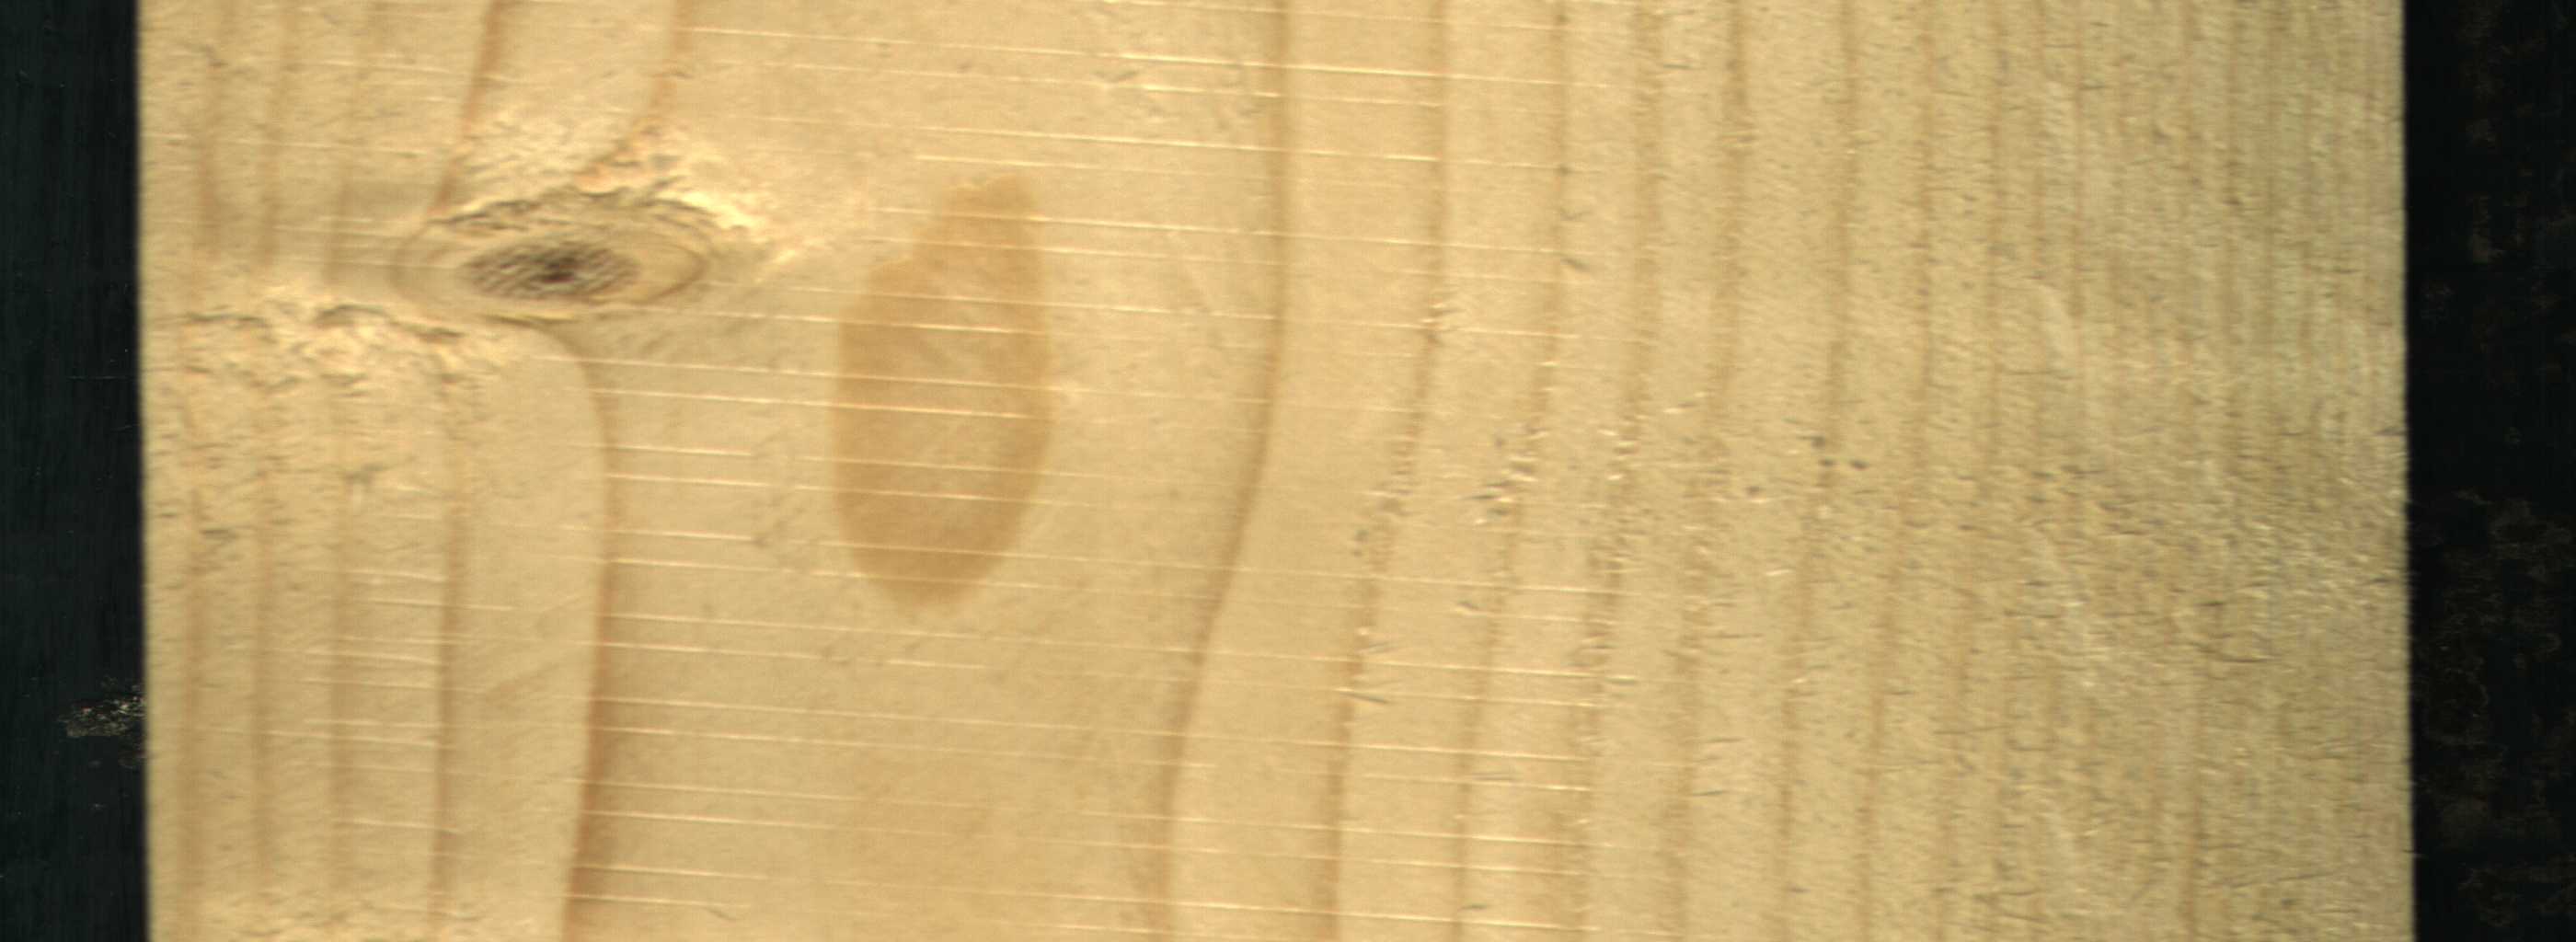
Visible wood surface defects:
Live_Knot